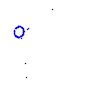
Particle: kaon